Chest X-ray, PA view. Patient: 58 years old, sex F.
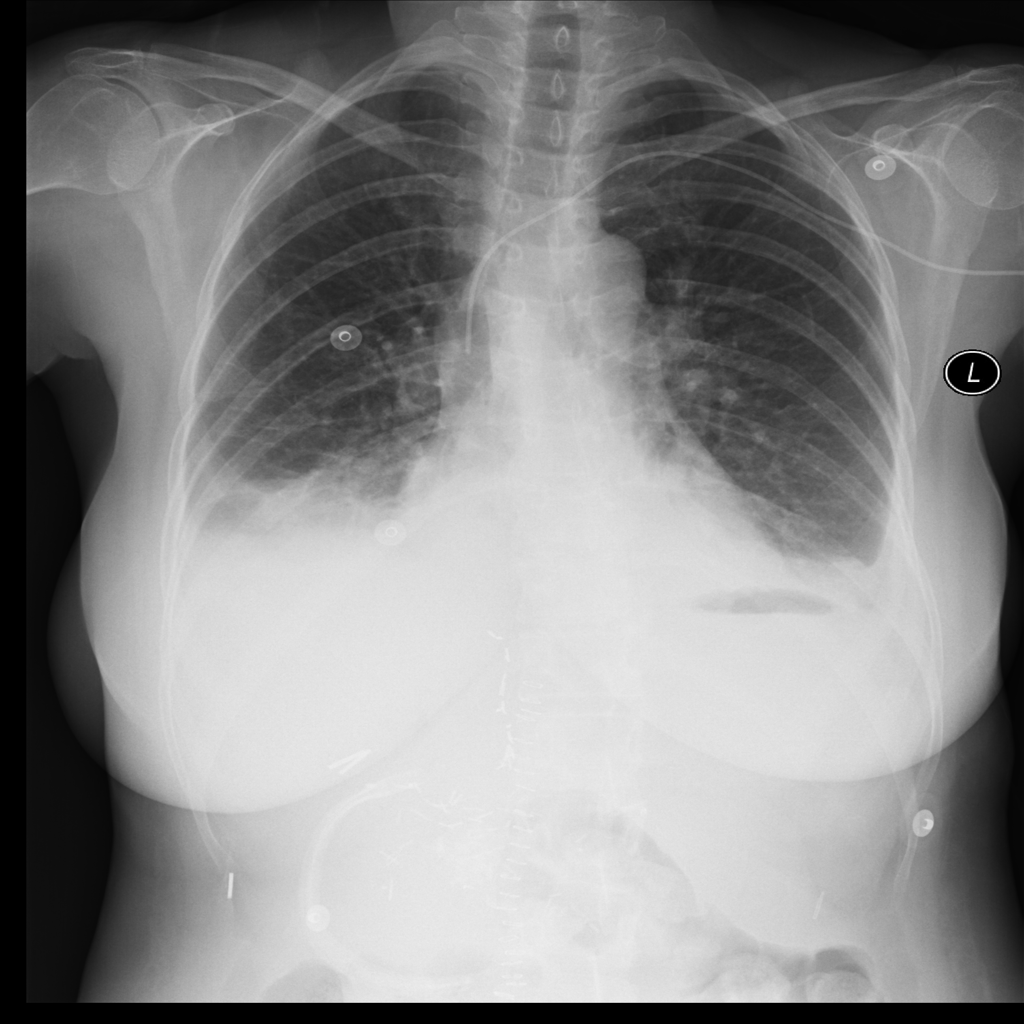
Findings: Atelectasis, Effusion, Infiltration